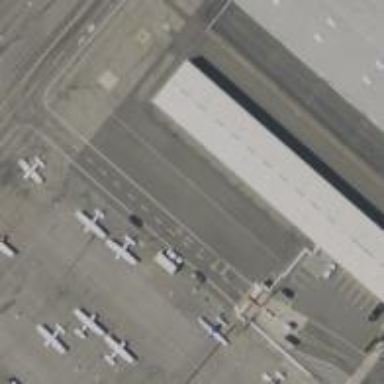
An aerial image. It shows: Building that is hangar at the airport.